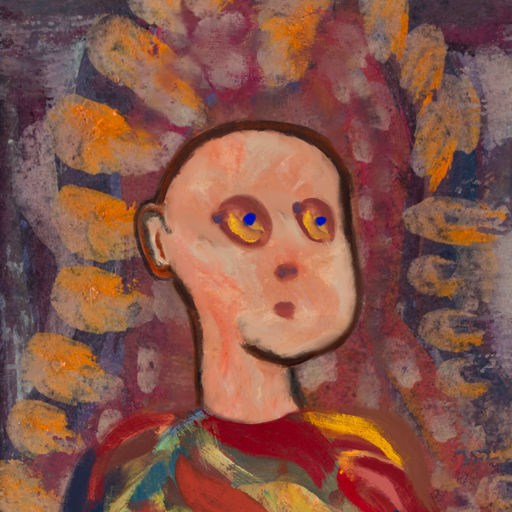
Background: Doll, Head And Neck Side: Roy_Bahadur, Face Side: Mother_And_Son_Son, Bust: Mother_And_Son_Son, Hair Side: Blank, Head Accessory: Blank, Second Necklace: Blank, Necklace: Blank, Baby: Blank